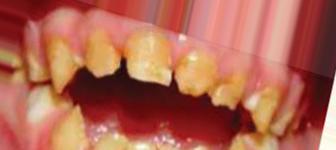
Condition: Tooth Discoloration